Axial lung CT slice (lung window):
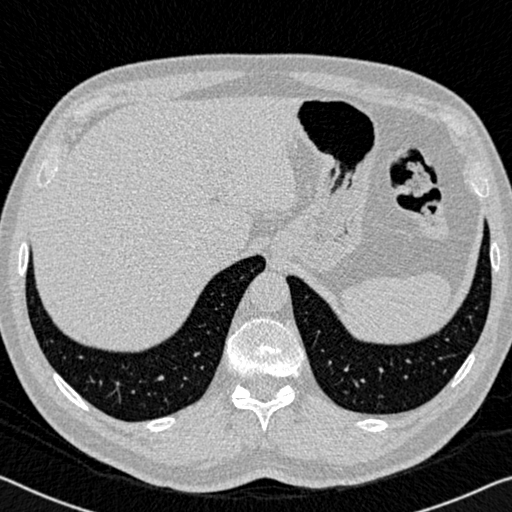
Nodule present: no